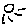
Label: sun